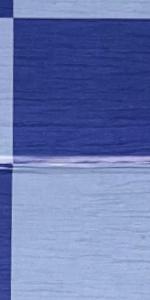
Label: Empty